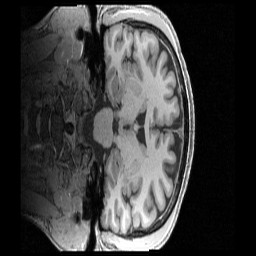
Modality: T1w
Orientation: coronal
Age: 53
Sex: male
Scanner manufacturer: siemens
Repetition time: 2.4 s
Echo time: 0.00231 s